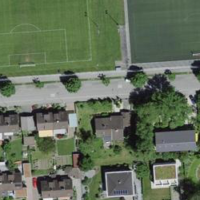
EUNIS habitat code: 54
Species observed at this site:
Teucrium scorodonia